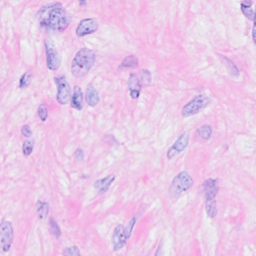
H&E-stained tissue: Breast